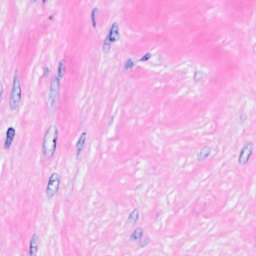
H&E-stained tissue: Breast